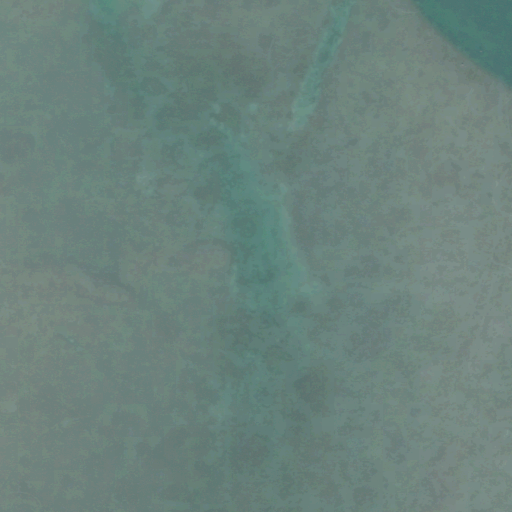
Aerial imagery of bar in Florida named Lignumvitae Key Bank containing only open water